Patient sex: F
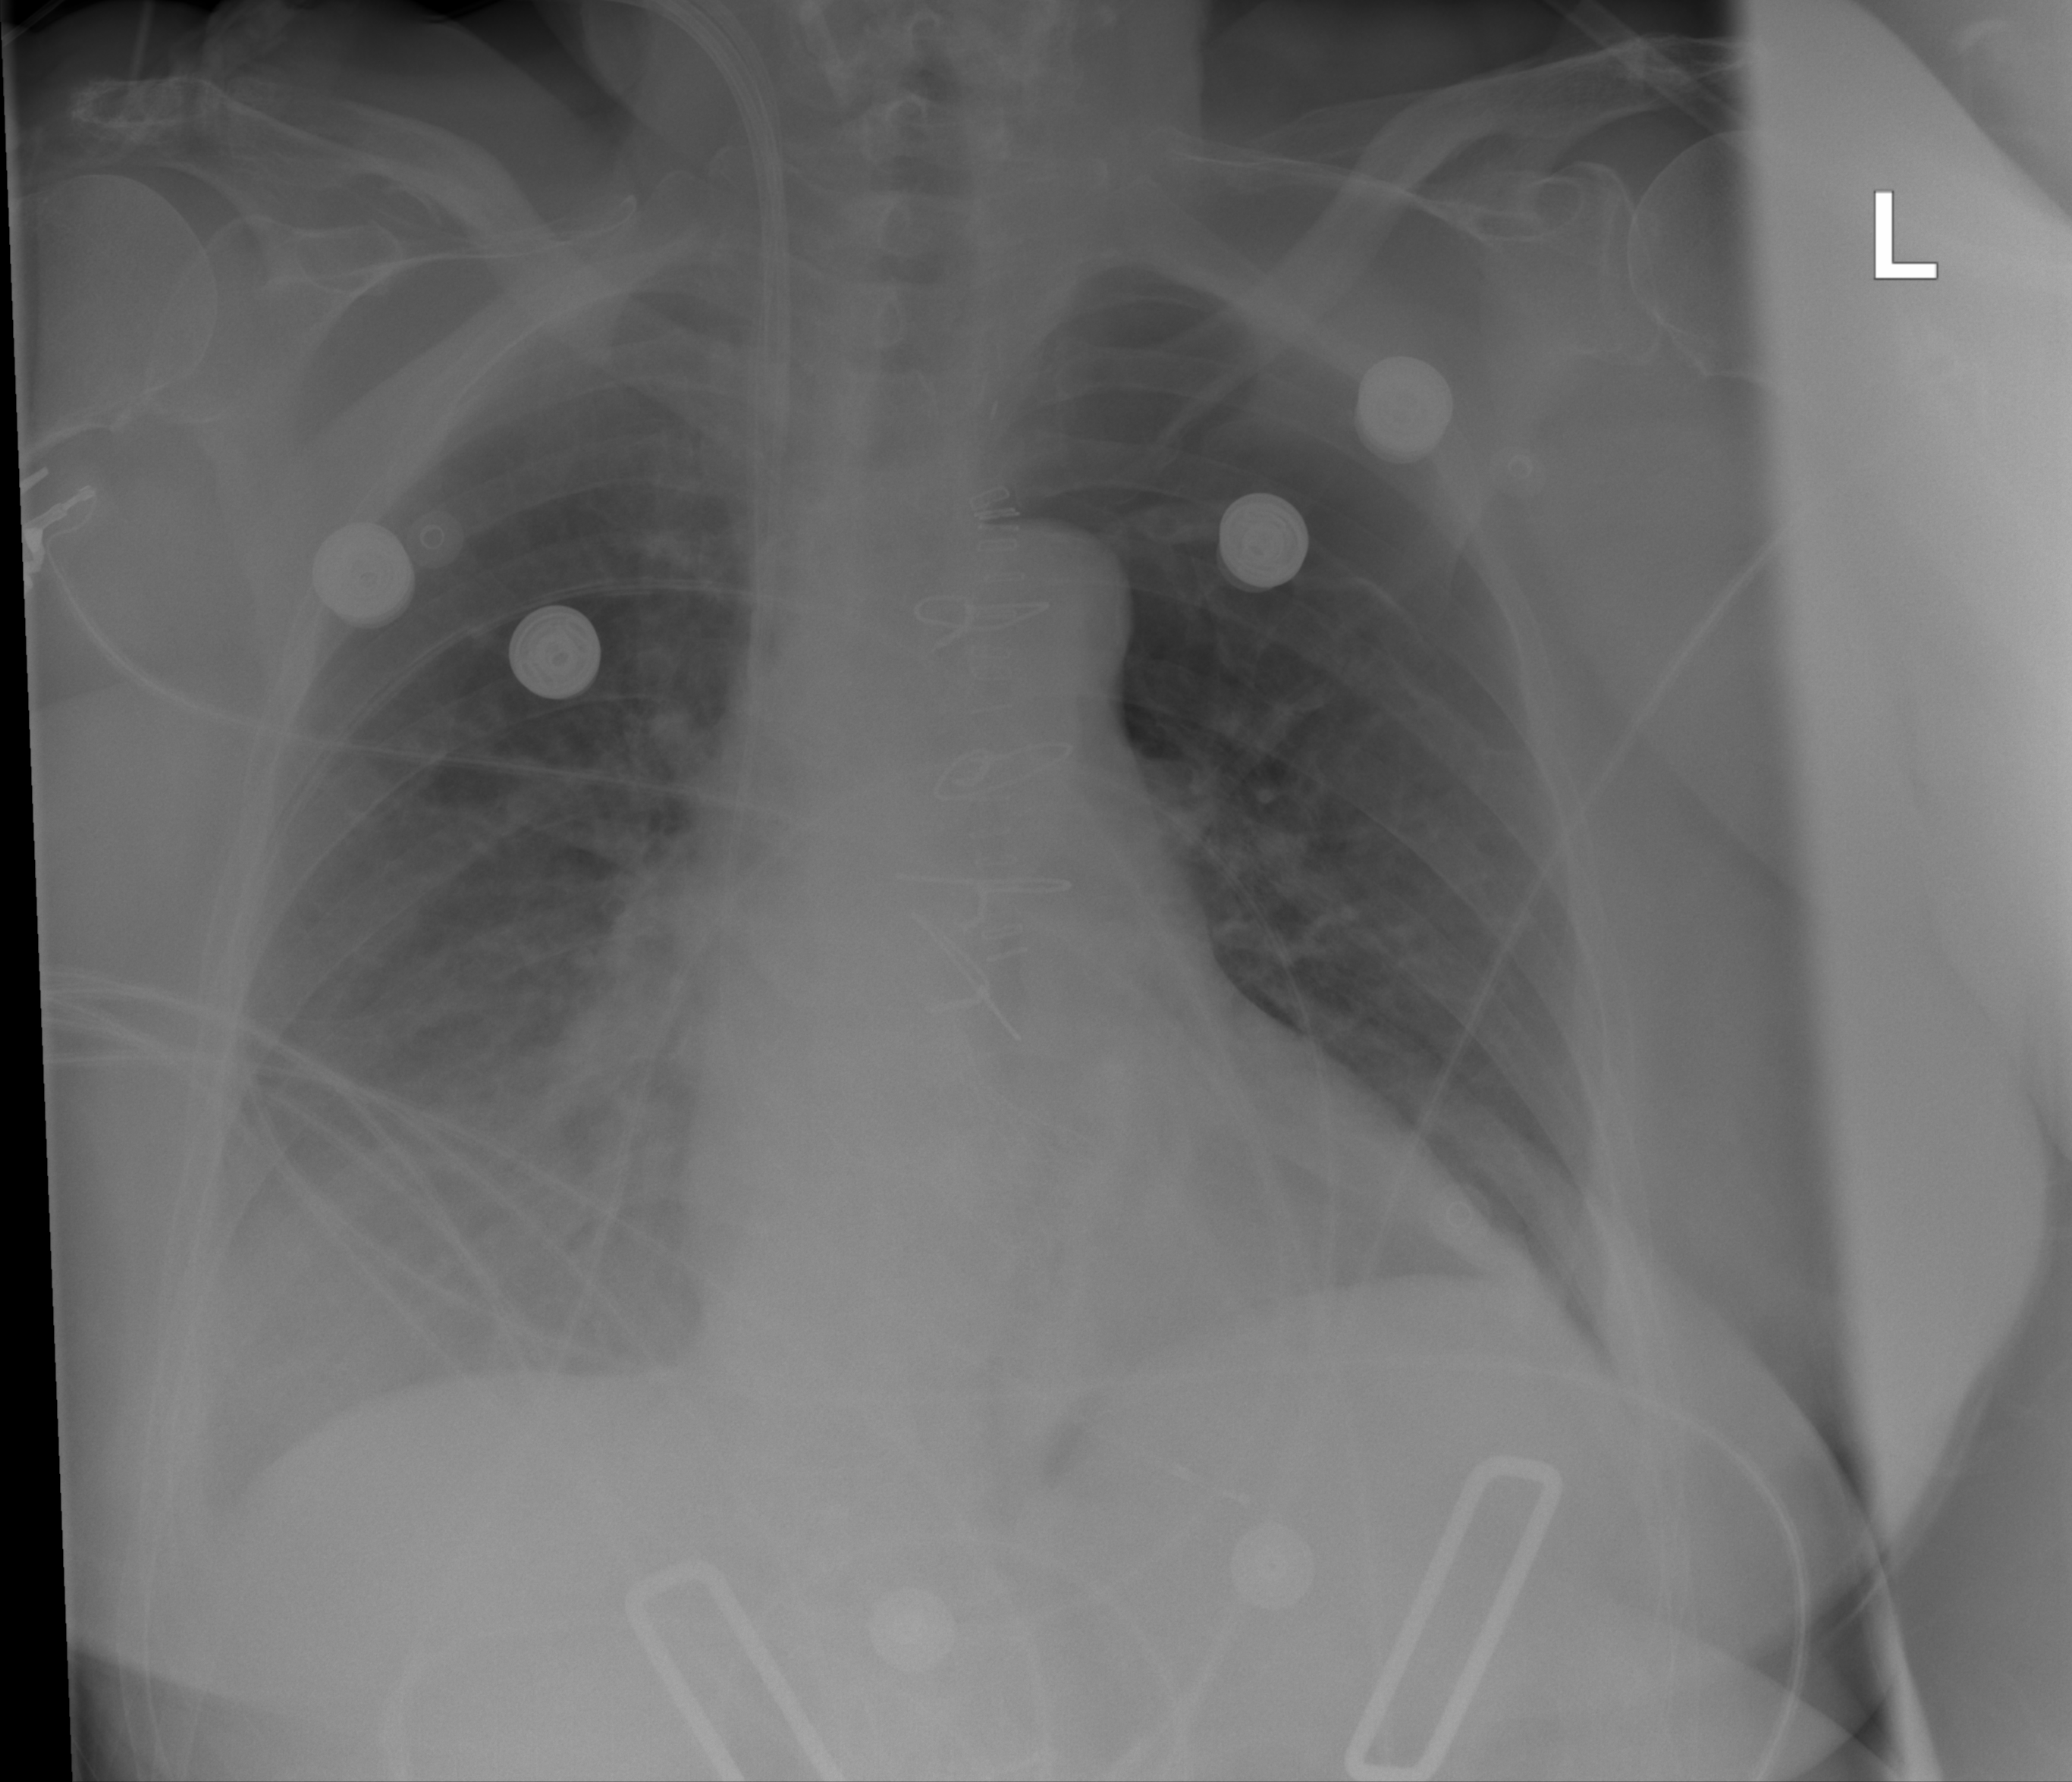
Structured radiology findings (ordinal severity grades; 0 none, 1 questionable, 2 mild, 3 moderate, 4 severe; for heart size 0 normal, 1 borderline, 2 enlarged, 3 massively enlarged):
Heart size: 2
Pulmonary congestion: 0
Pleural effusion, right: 1
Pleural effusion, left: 0
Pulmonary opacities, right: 0
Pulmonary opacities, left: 0
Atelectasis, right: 0
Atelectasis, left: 0